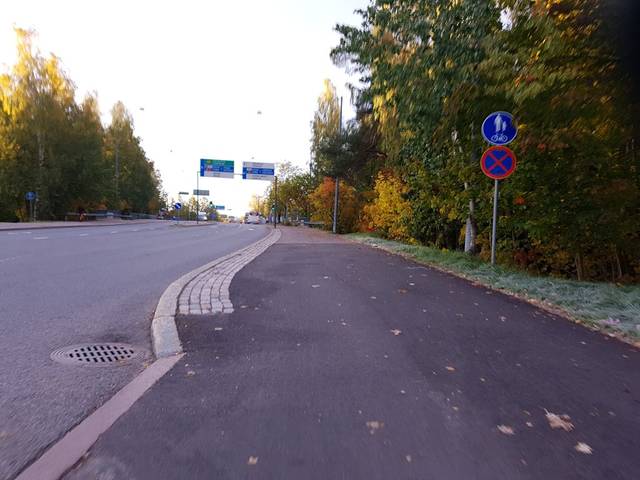
Region: Finland
Coordinates: 60.243, 24.926